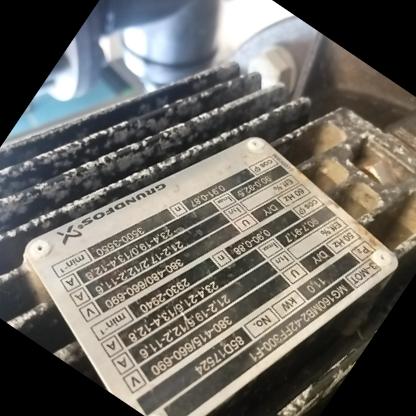
Klasa: tabliczka-znamionowa